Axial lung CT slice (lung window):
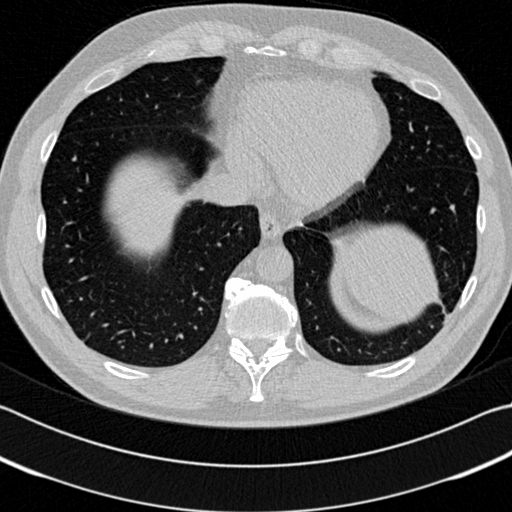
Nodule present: no